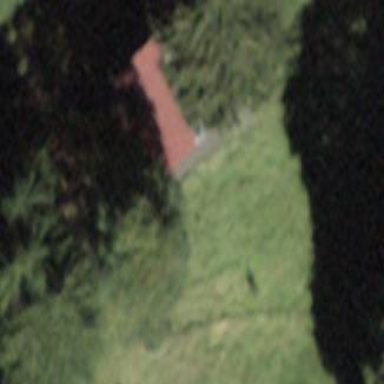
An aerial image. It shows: Barn.